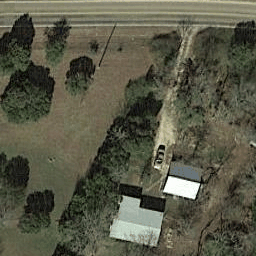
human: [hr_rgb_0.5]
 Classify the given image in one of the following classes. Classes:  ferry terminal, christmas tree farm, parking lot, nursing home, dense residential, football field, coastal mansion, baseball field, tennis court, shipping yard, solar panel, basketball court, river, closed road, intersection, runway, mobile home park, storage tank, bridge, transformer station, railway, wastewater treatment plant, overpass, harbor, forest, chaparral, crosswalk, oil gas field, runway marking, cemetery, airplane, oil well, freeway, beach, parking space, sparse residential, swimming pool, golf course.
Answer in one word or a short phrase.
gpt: sparse residential